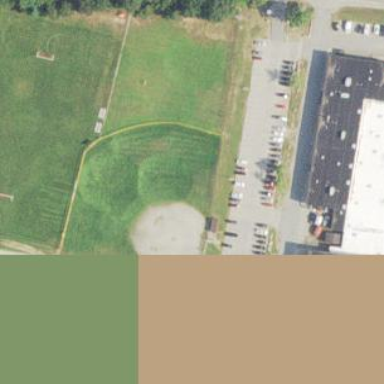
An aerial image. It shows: Softball pitch for leisure activities. The pitch surface is combination of grass and sand.